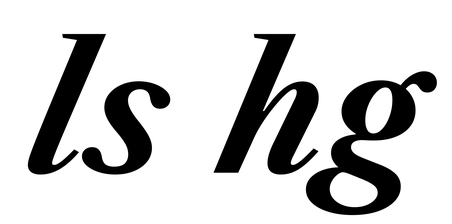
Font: LibreCaslonText-Italic_Bold_Italic